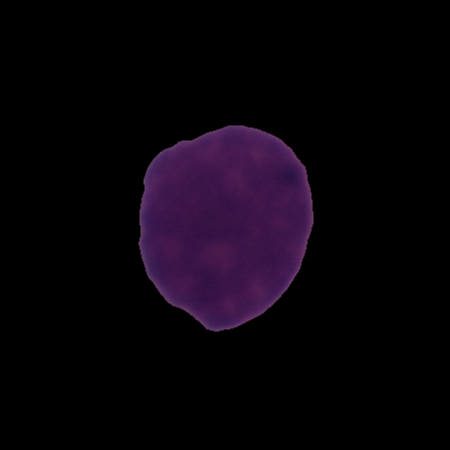
Label: healthy